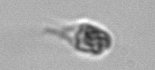
Label: Balanion